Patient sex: M
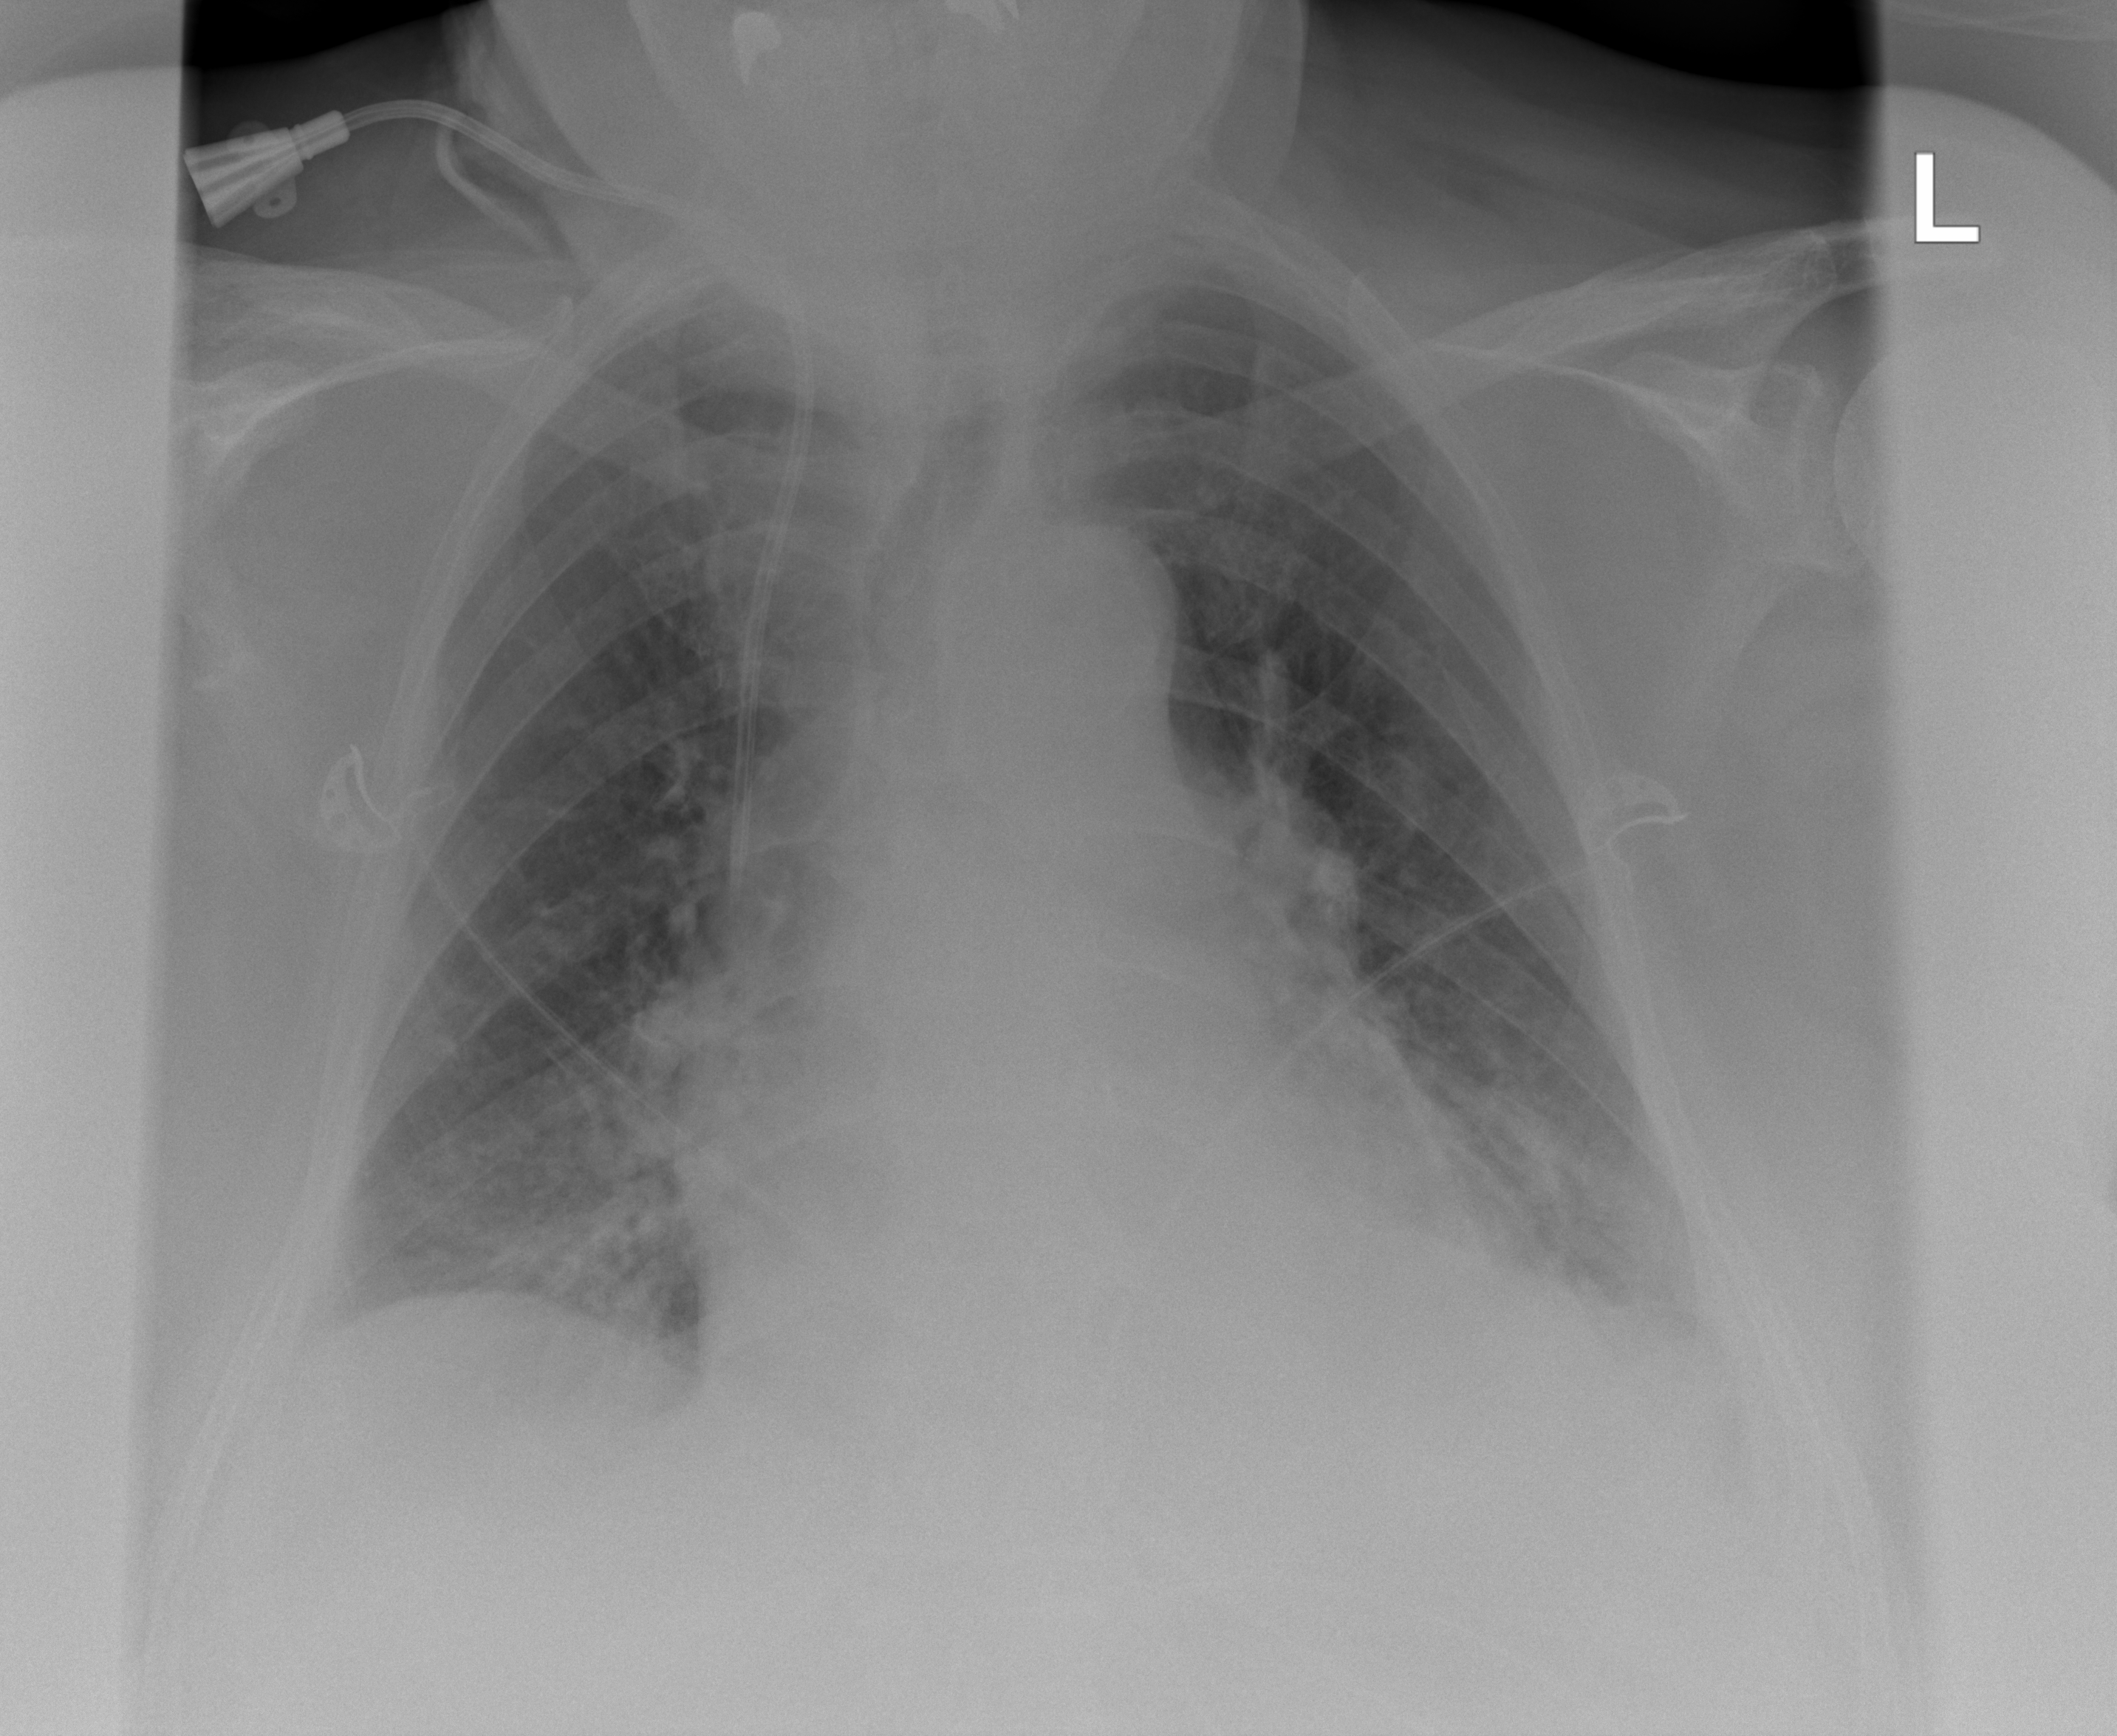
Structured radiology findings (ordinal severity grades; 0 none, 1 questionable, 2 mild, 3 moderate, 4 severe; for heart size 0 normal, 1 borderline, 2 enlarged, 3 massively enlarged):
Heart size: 2
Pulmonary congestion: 2
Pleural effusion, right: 0
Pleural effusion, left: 1
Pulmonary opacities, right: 3
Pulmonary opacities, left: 3
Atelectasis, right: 2
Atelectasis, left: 2